Question: Say I have two divs, one floated left and one float right, and the right floated div has a set height.
I want the contents inside the left floated div to fill out the space below the right floated div if the height increases to that point.
I'm not sure if this is even the right approach, so let me know if there is a better way. A few searches left me to the possibility of using tables(?) but I'm unsure about that.
'''
.A {
float:left;
height: 50%;
}
.B {
float:right;
height:200px;
width:50%;
}
'''
'''
<div class = "A">
Content of Unknown Height Will Go here
</div>
<div class = "B">
Contact Information Box
</div>
'''
So far, I have just the two divs floating side by side and the left div's contents extend much further down.

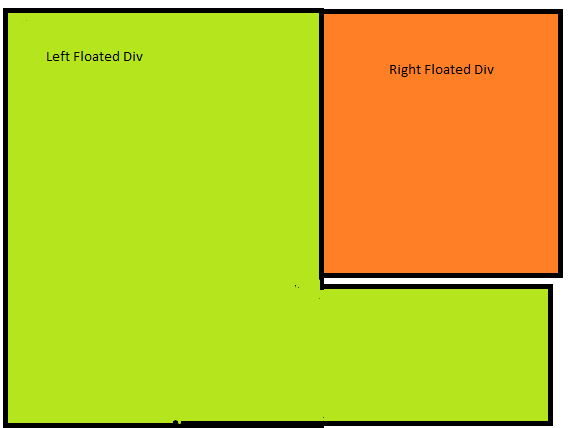
Answer: Just don't float the left element, and place it after the right-floated one:
'''
#left {
height: 200px;
background: #B5E61D;
border: 5px solid;
}
#right {
float: right;
background: #FF7F27;
height: 100px;
width: 100px;
border: 5px solid;
}
'''
'''
<div id="right">Right floated div</div>
<div id="left">Left non-floated div</div>
'''